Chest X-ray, PA view. Patient: 39 years old, sex F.
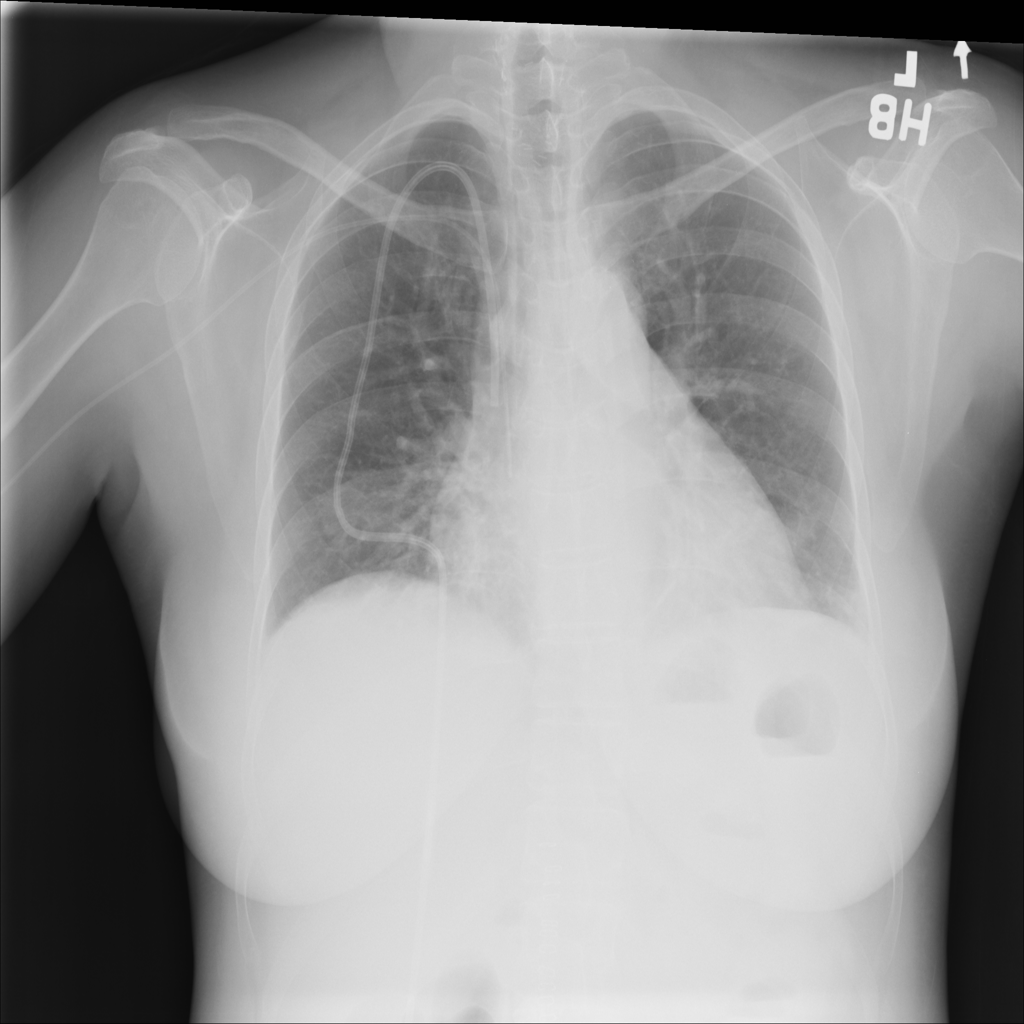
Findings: No Finding